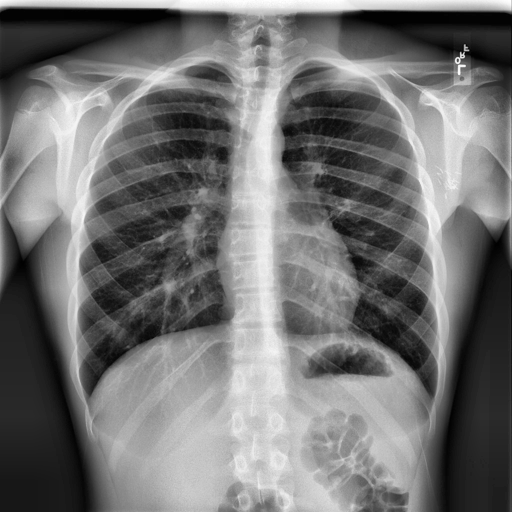
Finding: NORMAL